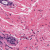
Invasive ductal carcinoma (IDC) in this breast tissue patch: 0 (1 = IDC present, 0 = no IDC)